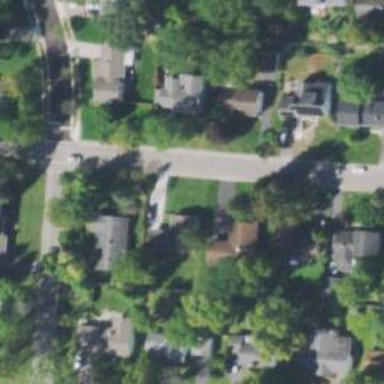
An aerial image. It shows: Residential driveway used as service road.